Interaction volume radius: 5 \u00c5
Interaction volume height: 10 \u00c5
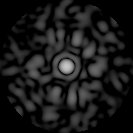
Disorder parameter: 0.8733